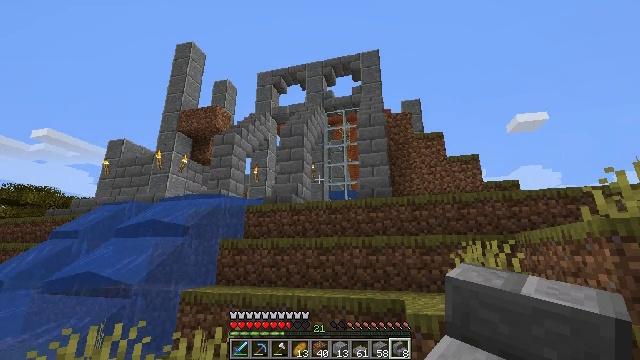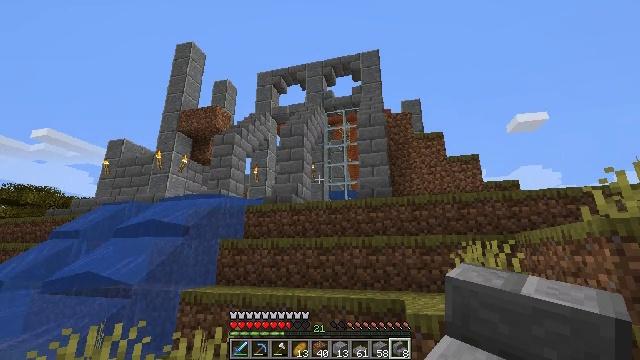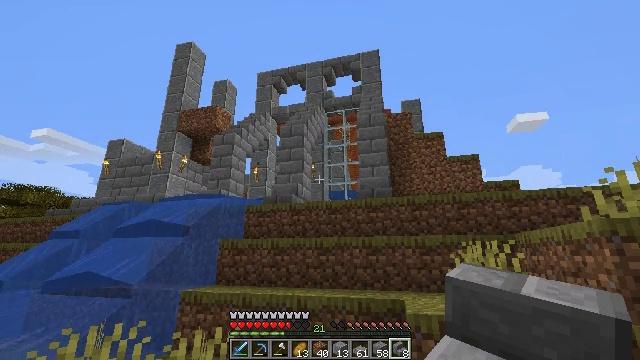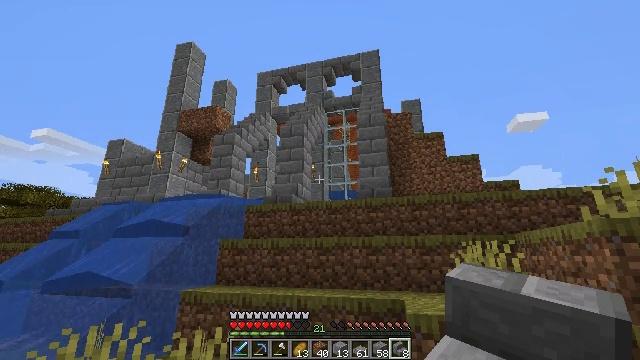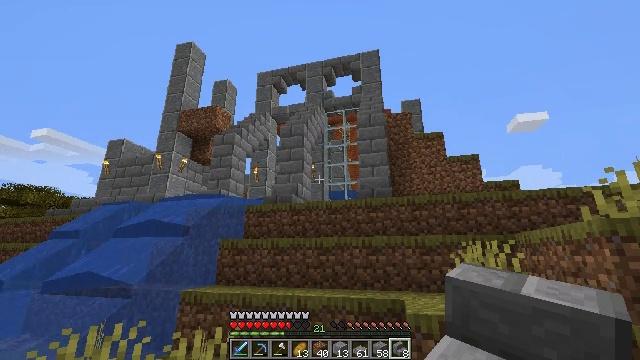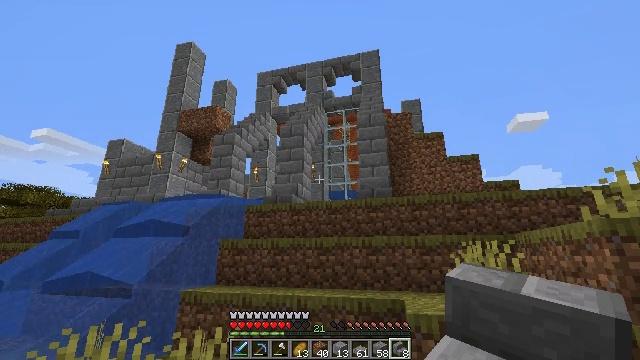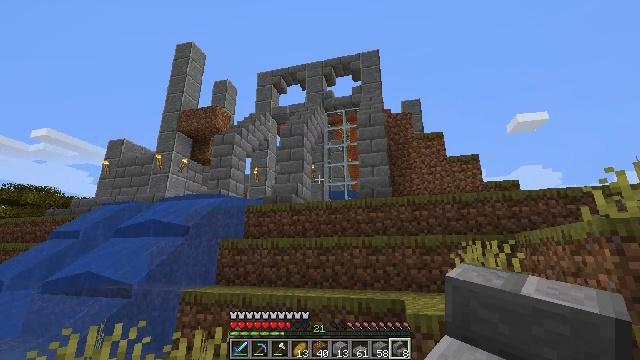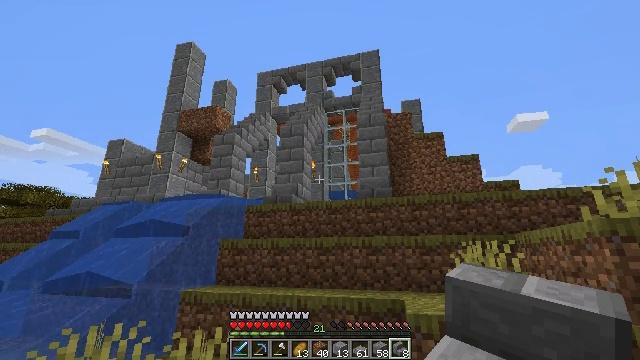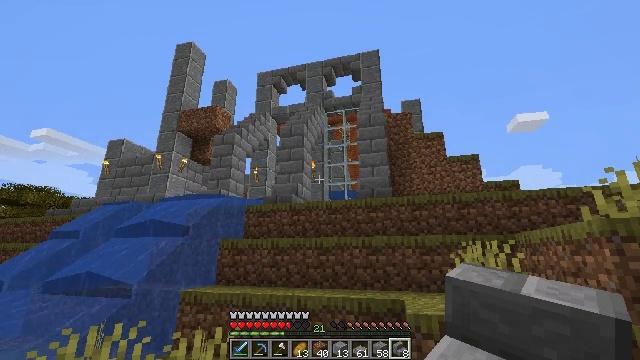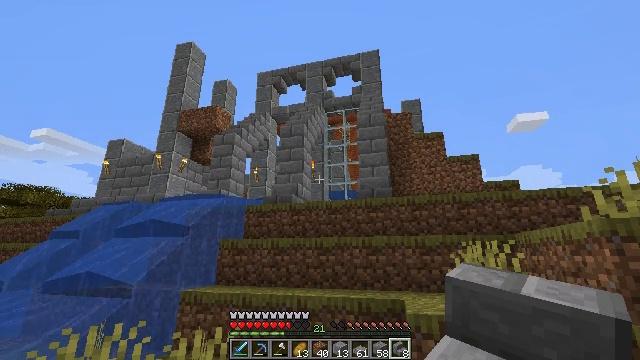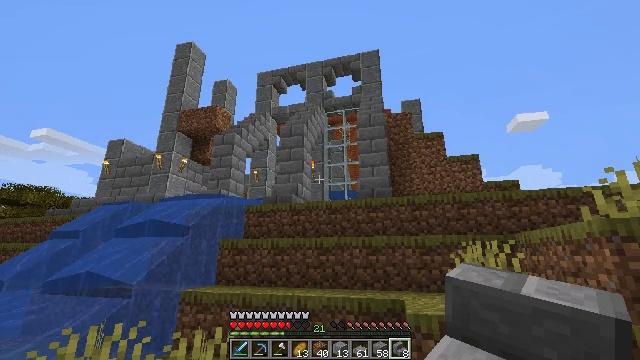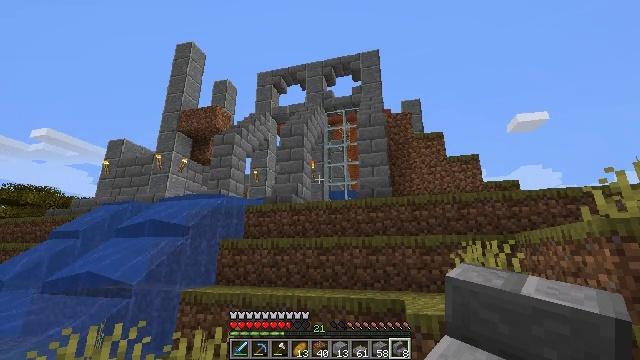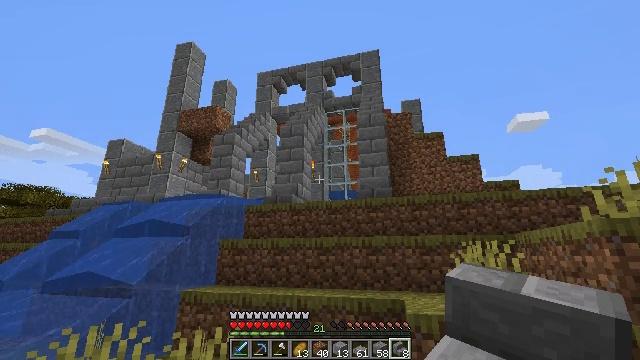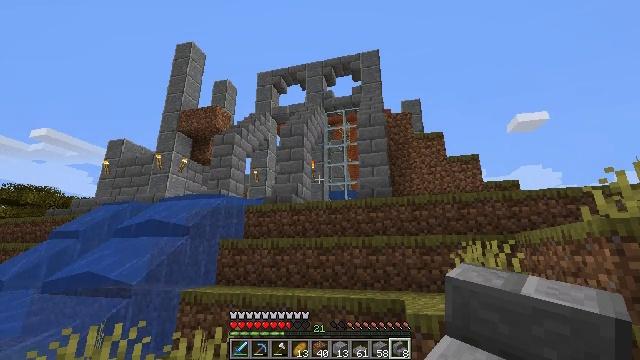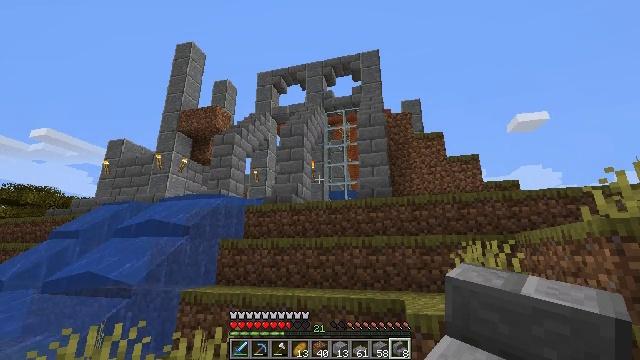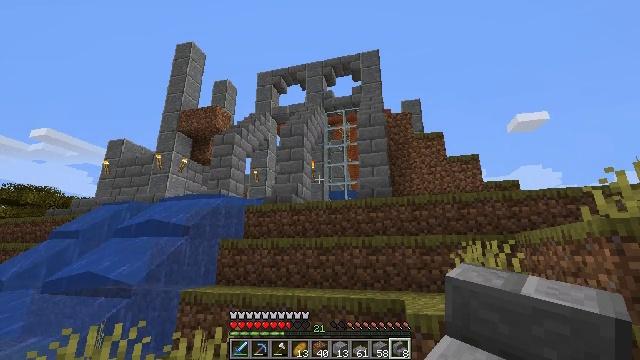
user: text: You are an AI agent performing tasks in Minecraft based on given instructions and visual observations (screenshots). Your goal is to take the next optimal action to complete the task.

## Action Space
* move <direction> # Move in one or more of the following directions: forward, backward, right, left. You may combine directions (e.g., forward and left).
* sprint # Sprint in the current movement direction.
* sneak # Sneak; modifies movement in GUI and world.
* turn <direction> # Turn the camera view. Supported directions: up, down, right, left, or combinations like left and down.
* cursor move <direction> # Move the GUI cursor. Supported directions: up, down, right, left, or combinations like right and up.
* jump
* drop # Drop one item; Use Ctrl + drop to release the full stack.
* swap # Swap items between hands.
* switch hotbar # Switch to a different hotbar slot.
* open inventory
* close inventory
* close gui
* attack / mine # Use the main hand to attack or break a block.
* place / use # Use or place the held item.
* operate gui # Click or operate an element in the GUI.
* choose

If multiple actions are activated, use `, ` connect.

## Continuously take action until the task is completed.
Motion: motion action
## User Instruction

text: Shatter the glass pane with a tool.
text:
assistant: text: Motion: no_op
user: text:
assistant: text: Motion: no_op
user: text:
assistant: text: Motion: no_op
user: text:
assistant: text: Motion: no_op
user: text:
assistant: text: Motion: no_op
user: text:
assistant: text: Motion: no_op
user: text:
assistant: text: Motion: no_op
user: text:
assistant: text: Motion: no_op
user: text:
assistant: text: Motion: no_op
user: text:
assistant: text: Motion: no_op
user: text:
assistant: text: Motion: no_op
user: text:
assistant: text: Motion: no_op
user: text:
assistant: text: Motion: no_op
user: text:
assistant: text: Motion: no_op
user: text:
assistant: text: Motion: no_op
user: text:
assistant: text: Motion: no_op
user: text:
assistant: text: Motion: no_op
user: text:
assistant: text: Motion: no_op
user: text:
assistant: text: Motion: no_op
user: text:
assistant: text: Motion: no_op
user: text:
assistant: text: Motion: no_op
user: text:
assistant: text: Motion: no_op
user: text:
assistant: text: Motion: no_op
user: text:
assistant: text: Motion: no_op
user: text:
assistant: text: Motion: no_op
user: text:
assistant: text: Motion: no_op
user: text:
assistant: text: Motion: no_op
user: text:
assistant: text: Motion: no_op
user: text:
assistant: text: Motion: no_op
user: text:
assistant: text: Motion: no_op